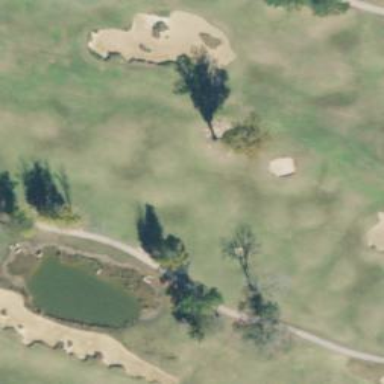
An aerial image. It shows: Golf hole.